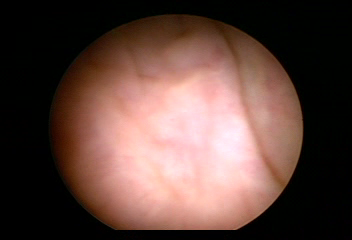
Modality: WLC
Class: Normal mucosa
Bladder cancer association: No